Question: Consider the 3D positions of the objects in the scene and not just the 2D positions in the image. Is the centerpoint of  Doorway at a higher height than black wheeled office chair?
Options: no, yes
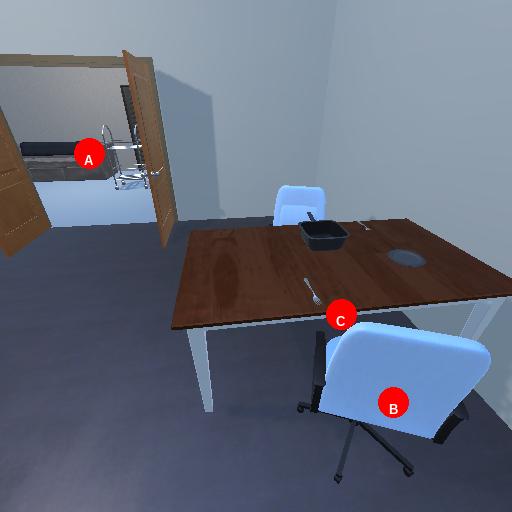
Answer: no